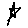
Label: star